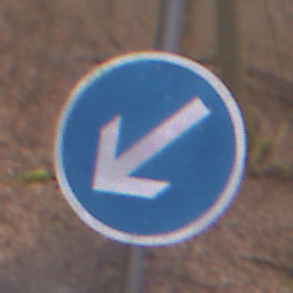
Verkehrszeichen: VorgeschriebeneVorbeifahrtLinks
Umgebung: Outdoor, Nature
Tageszeit: Midday
Wetter: Overcast
Licht: Natural
Jahreszeit: Autumn
Kontrast: LowContrast